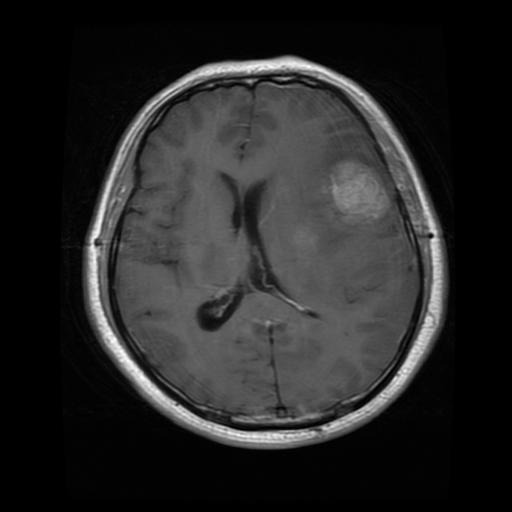
Label: meningioma